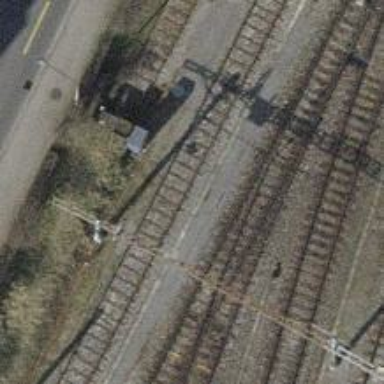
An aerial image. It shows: Railway switch.